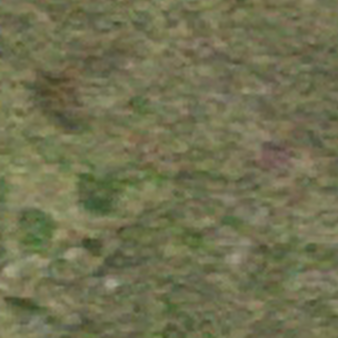
Label: other